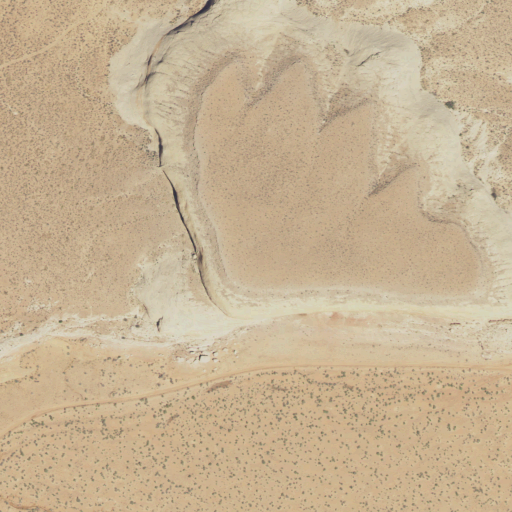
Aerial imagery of mountain in Utah named Slick Horn containing only shrub